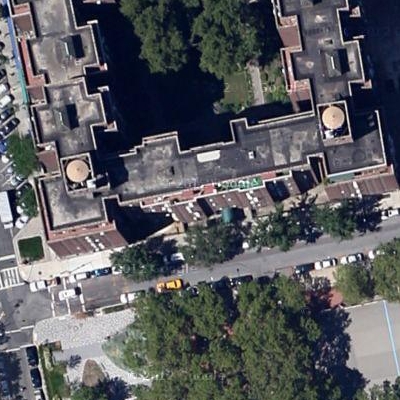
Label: cIndustry